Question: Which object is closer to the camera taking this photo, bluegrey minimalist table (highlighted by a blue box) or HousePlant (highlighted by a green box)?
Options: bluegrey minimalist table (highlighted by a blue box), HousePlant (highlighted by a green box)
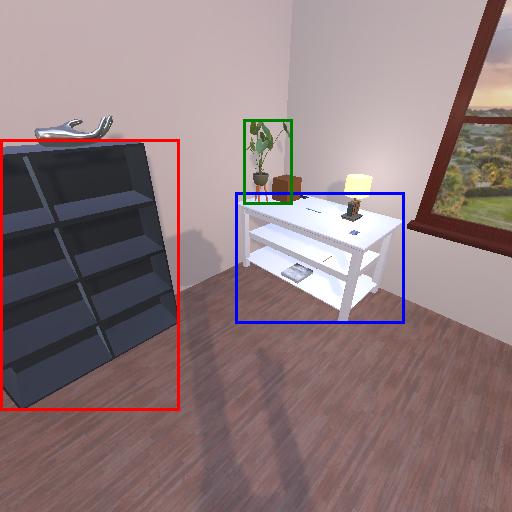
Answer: bluegrey minimalist table (highlighted by a blue box)